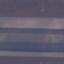
Land use / land cover class: AnnualCrop